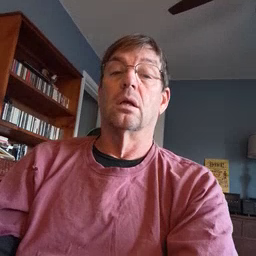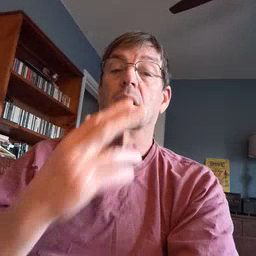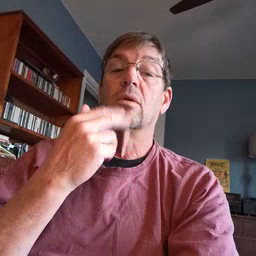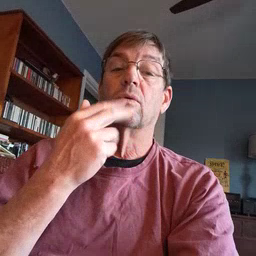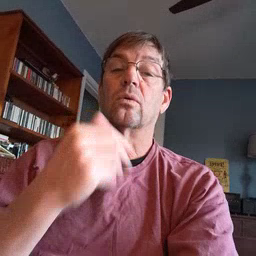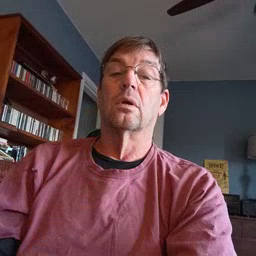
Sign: cute